Chest X-ray:
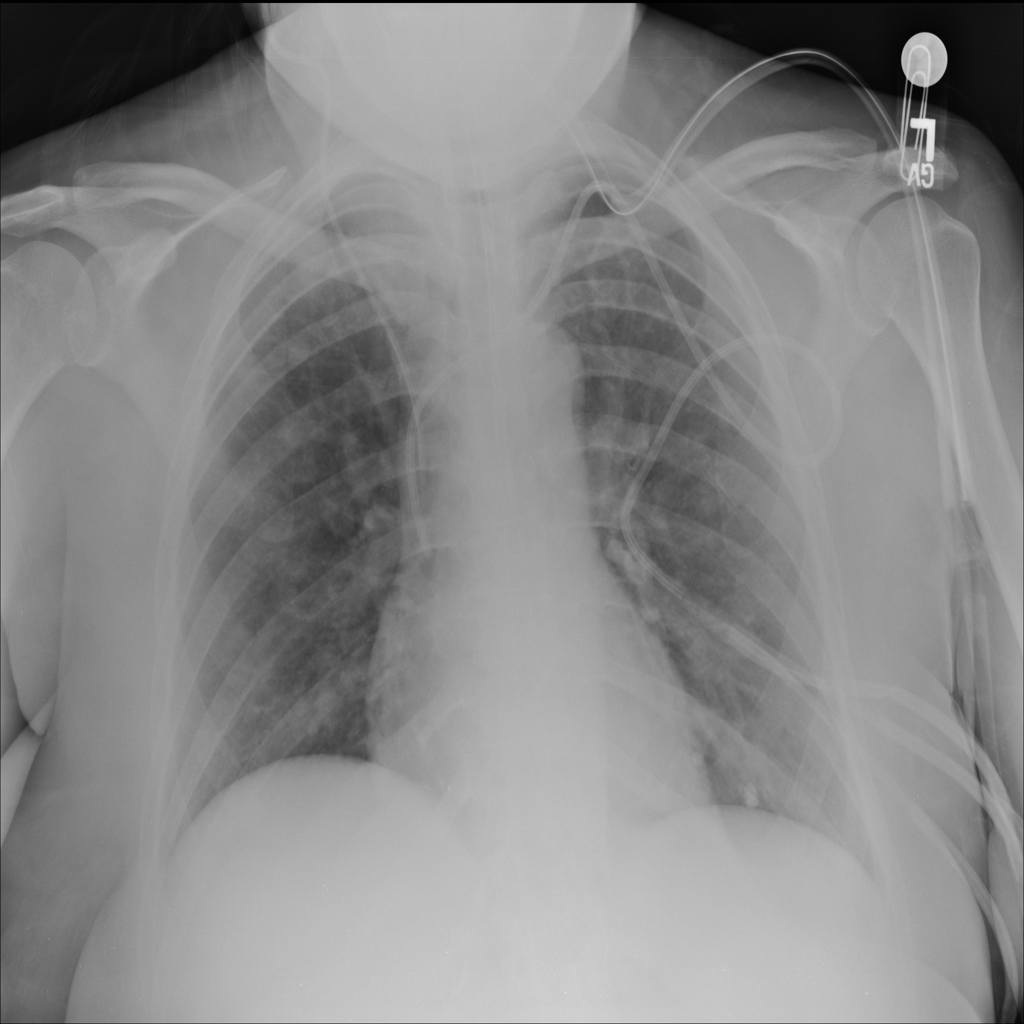
Findings: Diffuse Nodule
No abnormal finding: no